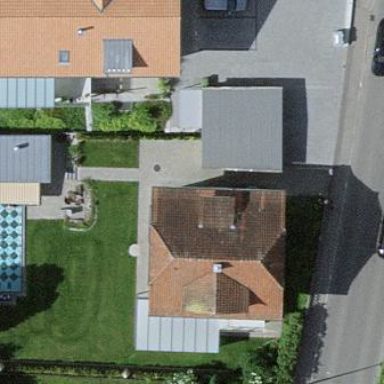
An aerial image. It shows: House with half-hipped roof shape.